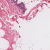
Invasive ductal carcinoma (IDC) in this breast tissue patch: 0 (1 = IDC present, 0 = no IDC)